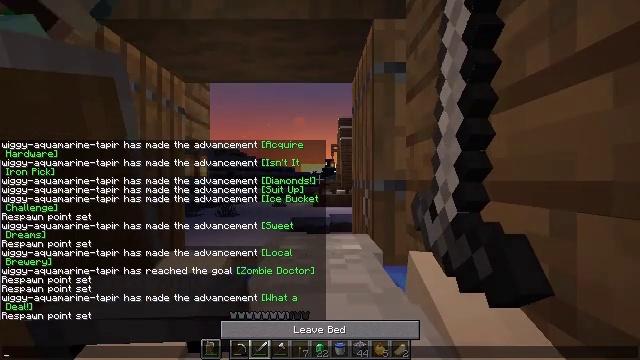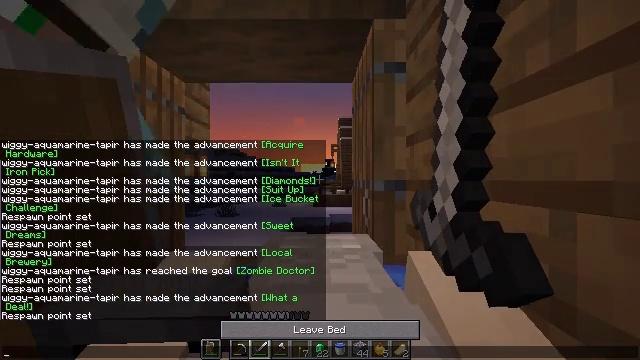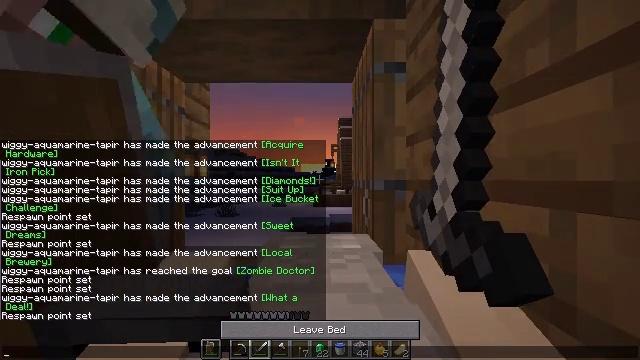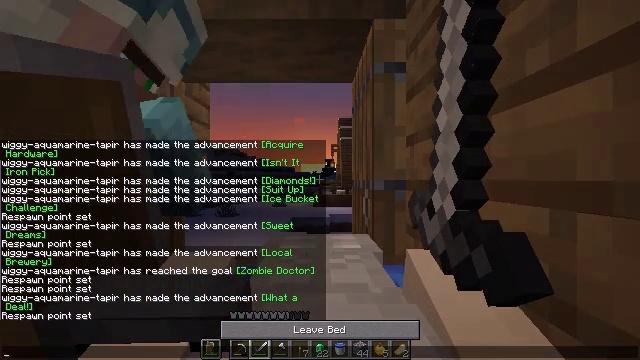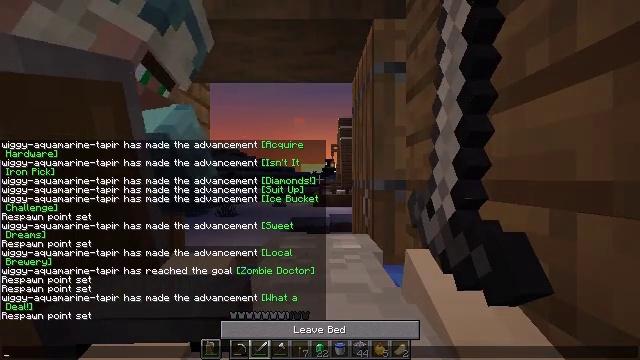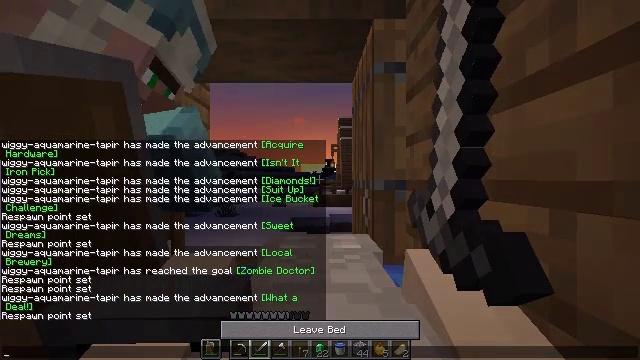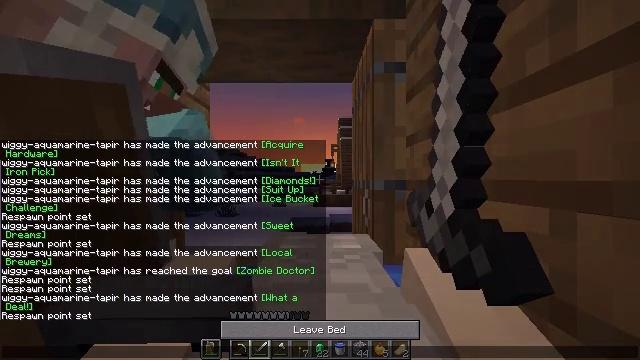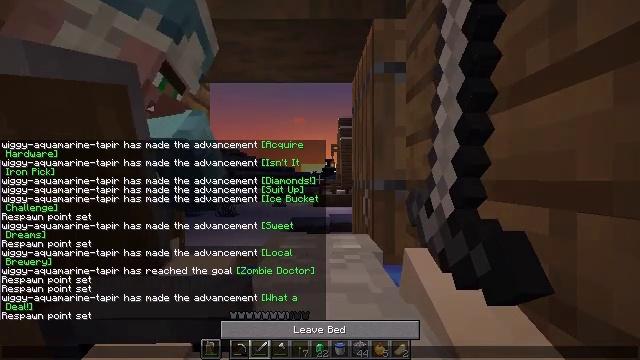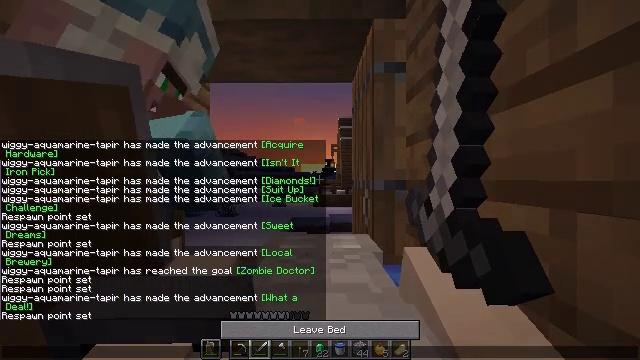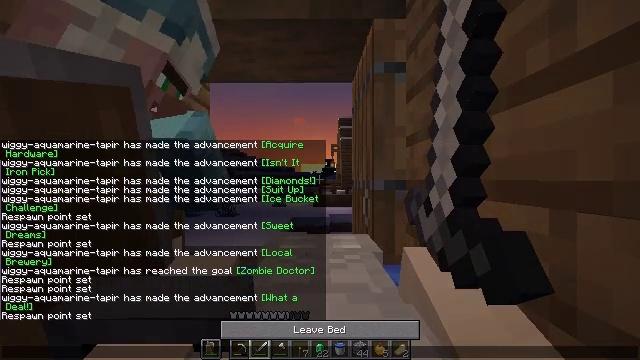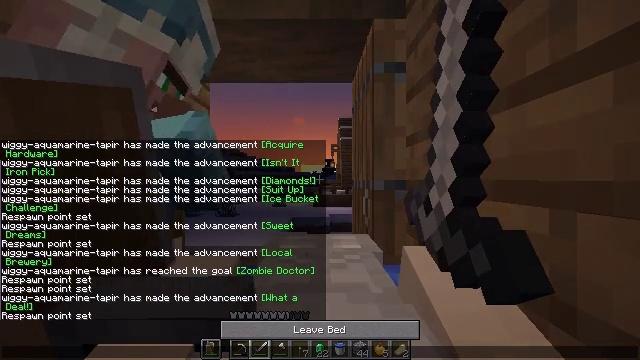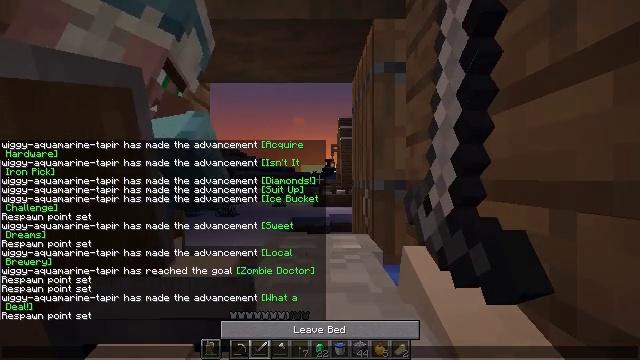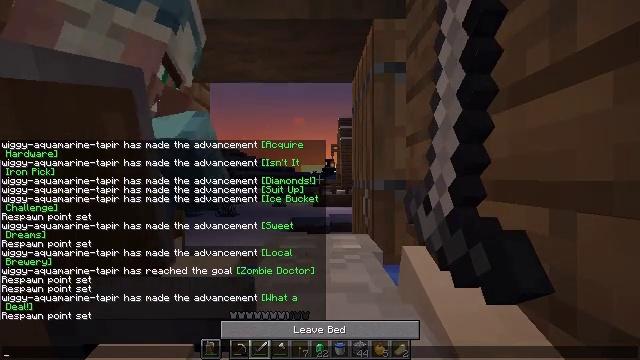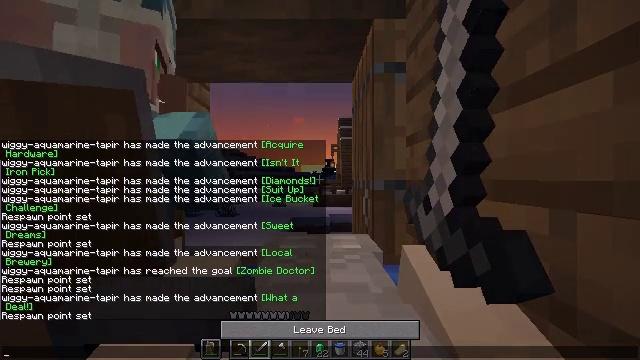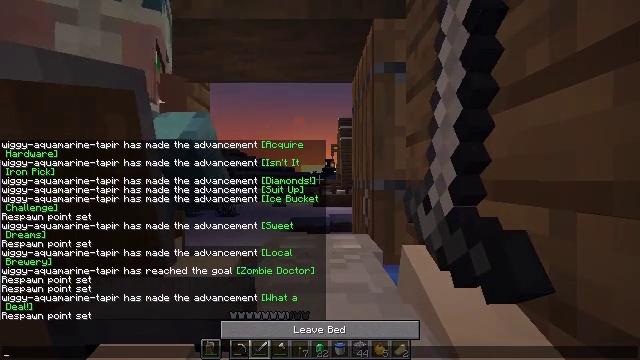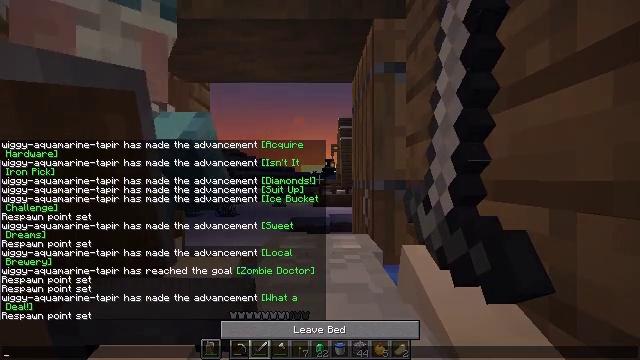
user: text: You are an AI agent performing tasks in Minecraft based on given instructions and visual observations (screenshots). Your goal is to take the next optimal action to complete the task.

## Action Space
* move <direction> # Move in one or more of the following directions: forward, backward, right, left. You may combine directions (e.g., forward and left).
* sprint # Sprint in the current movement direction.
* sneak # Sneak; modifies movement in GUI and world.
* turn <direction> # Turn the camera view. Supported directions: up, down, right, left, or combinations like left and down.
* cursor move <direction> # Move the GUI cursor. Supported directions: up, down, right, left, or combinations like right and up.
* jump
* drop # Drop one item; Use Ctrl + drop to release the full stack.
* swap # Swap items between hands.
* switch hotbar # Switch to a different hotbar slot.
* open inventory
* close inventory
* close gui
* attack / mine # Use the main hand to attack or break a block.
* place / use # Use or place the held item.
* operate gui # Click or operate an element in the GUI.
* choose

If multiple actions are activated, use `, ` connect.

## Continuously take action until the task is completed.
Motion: motion action
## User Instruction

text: Collect the blue bed by attacking it.
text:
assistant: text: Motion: no_op
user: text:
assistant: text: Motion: no_op
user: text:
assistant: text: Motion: no_op
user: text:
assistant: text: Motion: no_op
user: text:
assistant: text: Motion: no_op
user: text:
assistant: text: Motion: no_op
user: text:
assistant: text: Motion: no_op
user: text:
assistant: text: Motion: no_op
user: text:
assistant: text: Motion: no_op
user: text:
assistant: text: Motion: no_op
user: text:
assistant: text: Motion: no_op
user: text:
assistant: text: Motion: no_op
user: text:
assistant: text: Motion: no_op
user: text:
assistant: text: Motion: no_op
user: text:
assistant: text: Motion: no_op
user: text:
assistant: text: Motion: no_op
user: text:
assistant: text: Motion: no_op
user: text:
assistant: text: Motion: no_op
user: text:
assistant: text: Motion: no_op
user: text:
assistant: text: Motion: no_op
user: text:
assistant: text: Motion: no_op
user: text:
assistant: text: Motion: no_op
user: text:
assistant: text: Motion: no_op
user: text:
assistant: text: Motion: no_op
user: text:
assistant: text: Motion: no_op
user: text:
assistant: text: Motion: no_op
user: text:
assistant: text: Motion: no_op
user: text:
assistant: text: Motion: no_op
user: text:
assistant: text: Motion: no_op
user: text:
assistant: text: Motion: no_op